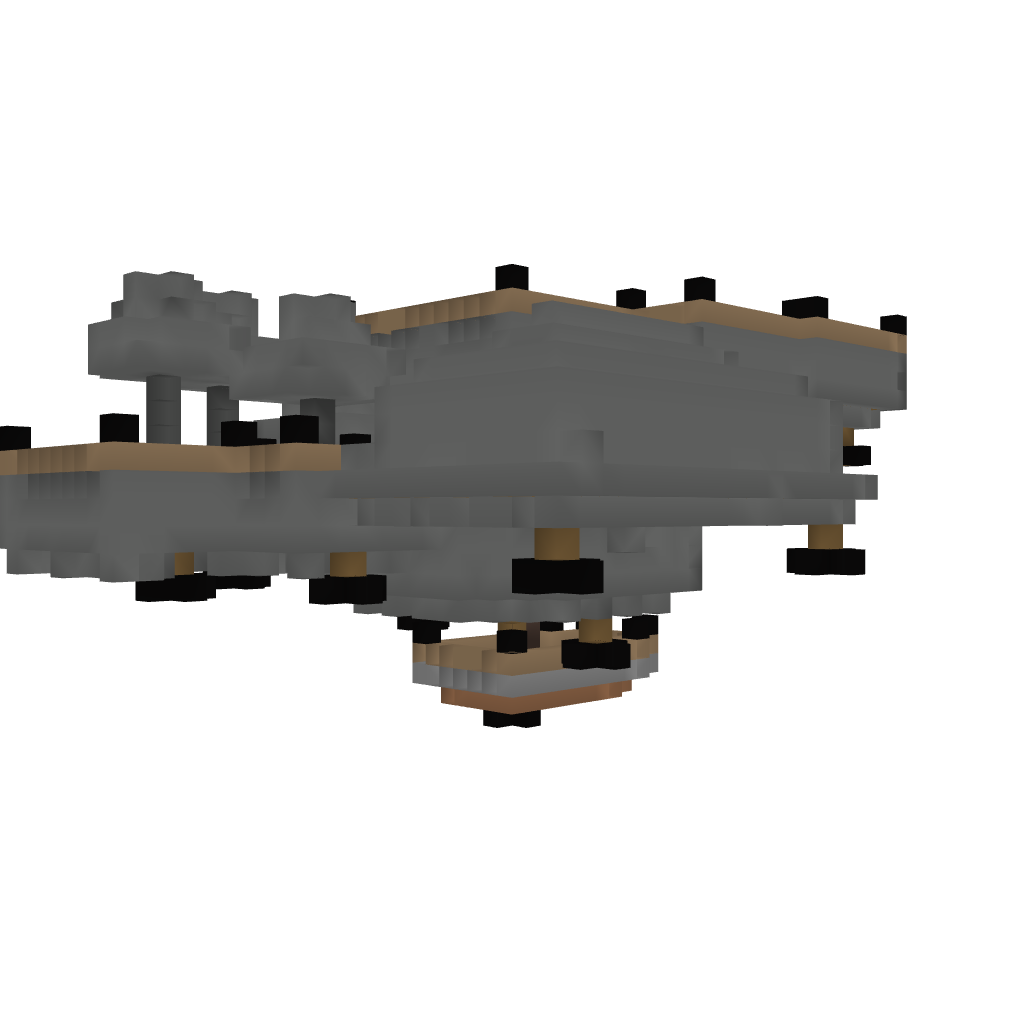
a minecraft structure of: Flying TreeHouse